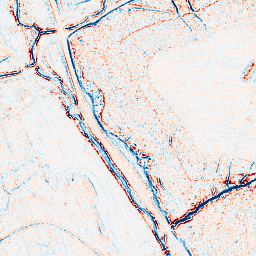
Category: classical
Decomposition family: uniform
Decomposition parameters: size: 5
Upsampling method: regularized
Upsampling parameters: scale: 4
lambda_reg: 0.001
Upsampling scale: 4